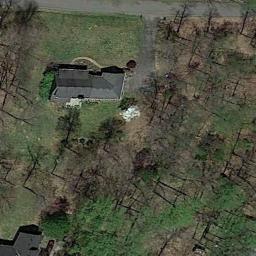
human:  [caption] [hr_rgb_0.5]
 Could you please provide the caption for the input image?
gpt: There are many trees beside the sparse residential .

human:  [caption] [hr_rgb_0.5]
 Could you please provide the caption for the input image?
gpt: There are several houses of various sizes and many withered trees in a sparse residential area .

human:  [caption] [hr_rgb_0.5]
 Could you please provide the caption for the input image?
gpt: There are two houses by the path in the mountains .

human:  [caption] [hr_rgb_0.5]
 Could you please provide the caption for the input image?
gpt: The sparse residential is on the grass next to some trees and a road .

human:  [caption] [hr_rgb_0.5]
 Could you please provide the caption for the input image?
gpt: A sparse residential area with many withered trees and a black building .